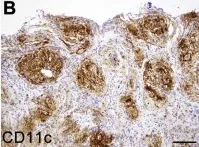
Analysis of a CSF-470 VAC-SITE tissue. Dense clusters of CD11c+ cells were observed at the VAC-SITE, most of them also expressing PD-L1. : 100X. = 100 mum.
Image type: pathology (immunostaining)